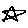
Label: star